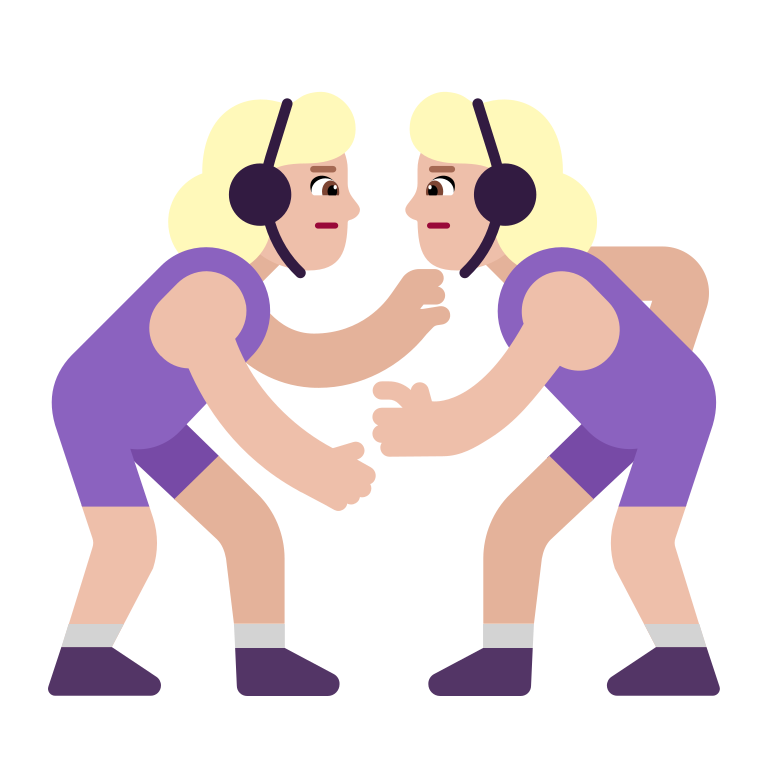
woman wrestling flat  light